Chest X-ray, AP view. Patient: 46 years old, sex M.
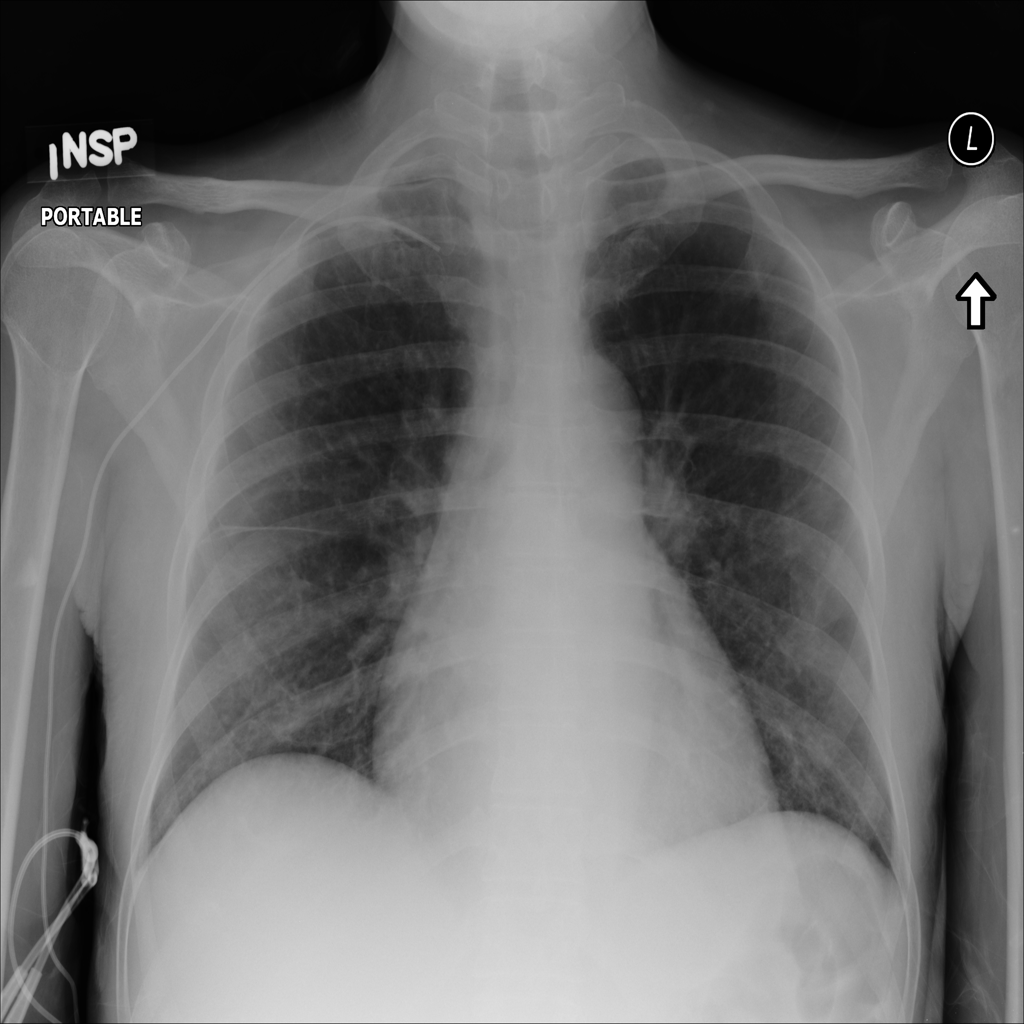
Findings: No Finding